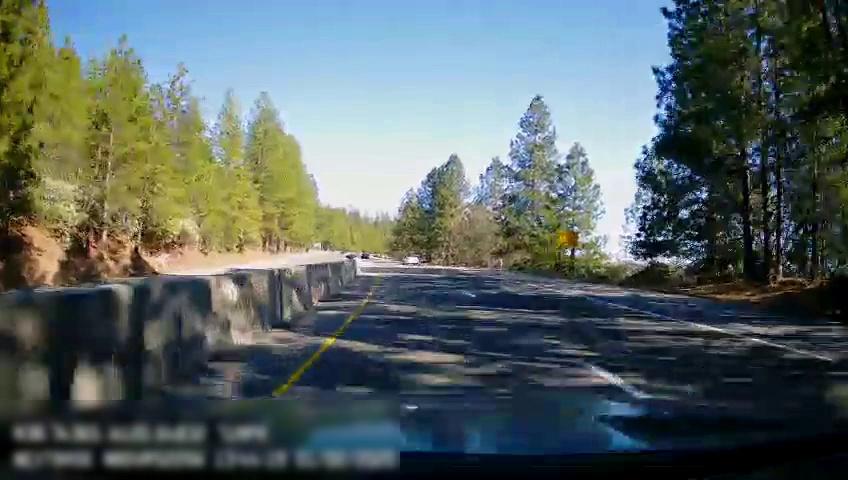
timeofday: Day
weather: Sunny
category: Drivable Space
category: Drivable Space
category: Vehicles | Car
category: Lanes | Alternate Lane
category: Lanes | Current Lane
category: Lanes | Alternate Lane
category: Traffic | Signs